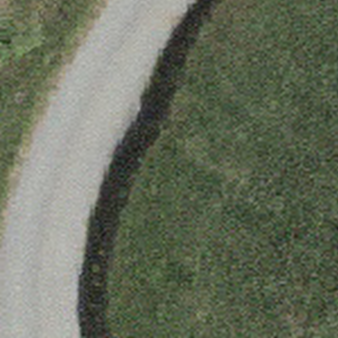
Label: other